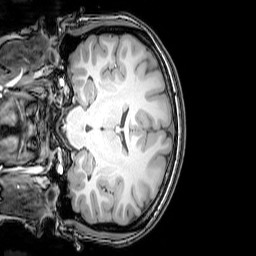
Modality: T1w
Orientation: coronal
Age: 23
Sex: female
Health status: healthy
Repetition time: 0.081 s
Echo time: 0.037 s